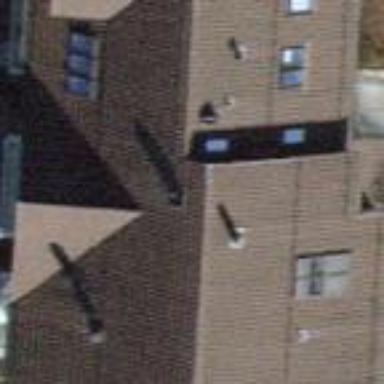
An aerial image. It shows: Building with tiled roof.